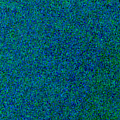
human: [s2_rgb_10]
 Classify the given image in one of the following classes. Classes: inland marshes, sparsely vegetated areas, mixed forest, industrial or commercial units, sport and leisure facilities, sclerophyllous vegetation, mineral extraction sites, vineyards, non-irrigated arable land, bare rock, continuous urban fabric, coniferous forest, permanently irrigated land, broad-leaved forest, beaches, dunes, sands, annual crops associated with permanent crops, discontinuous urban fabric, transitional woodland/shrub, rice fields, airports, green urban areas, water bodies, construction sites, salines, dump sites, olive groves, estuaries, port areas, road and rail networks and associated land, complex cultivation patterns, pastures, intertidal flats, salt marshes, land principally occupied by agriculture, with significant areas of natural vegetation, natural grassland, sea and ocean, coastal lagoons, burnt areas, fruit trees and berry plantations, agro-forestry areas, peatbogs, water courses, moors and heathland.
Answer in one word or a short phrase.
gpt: sea and ocean